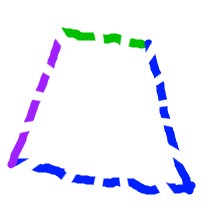
Shape: trapezoid